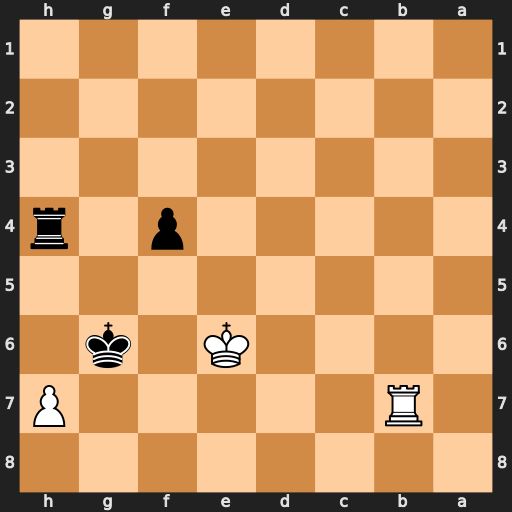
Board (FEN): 8/1R5P/4K1k1/8/5p1r/8/8/8
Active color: b
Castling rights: -
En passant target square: -
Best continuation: Rxh7 Rb1 Rh3 Ke5 Kg5